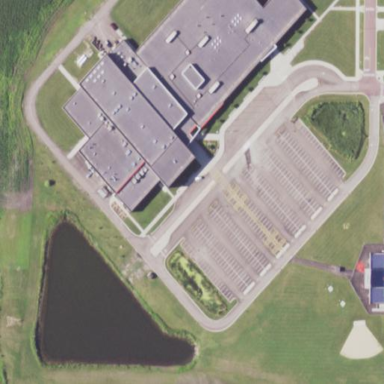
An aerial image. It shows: School building.